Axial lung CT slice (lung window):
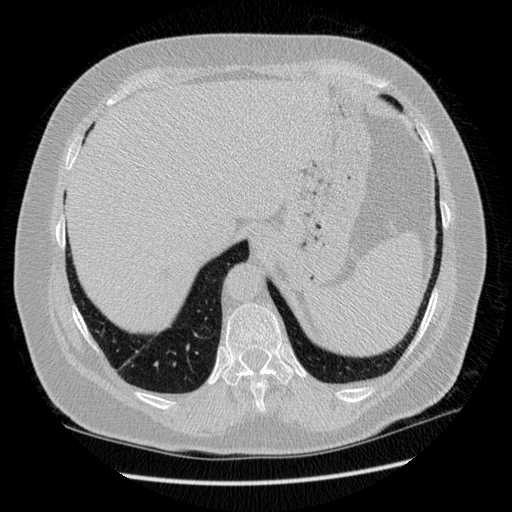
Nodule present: no